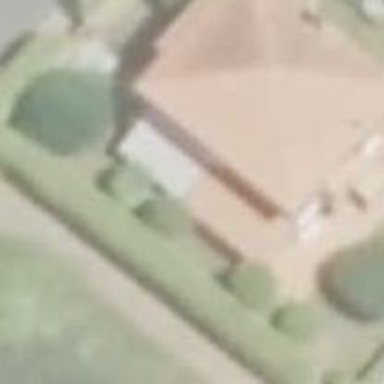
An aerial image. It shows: Simple house.